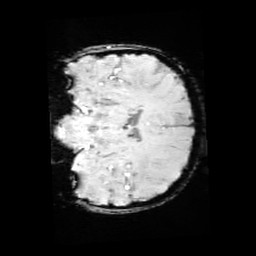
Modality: SWI
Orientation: coronal
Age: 11
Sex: male
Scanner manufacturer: siemens
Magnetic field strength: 3 T
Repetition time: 0.027 s
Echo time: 0.02 s